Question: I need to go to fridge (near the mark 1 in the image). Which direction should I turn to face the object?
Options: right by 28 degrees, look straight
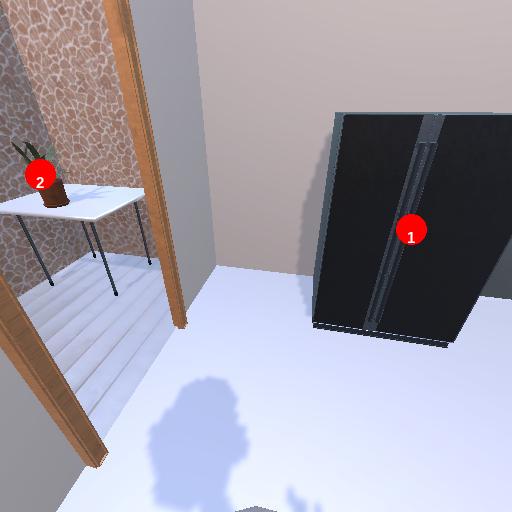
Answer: right by 28 degrees